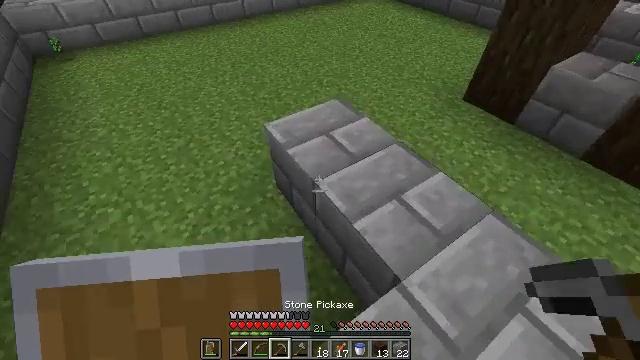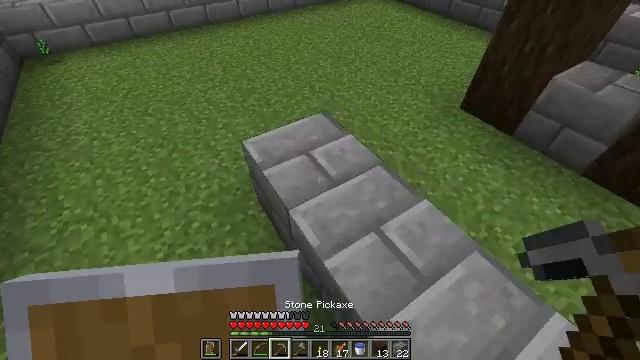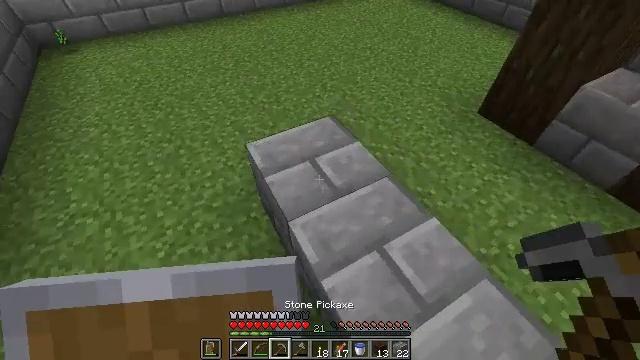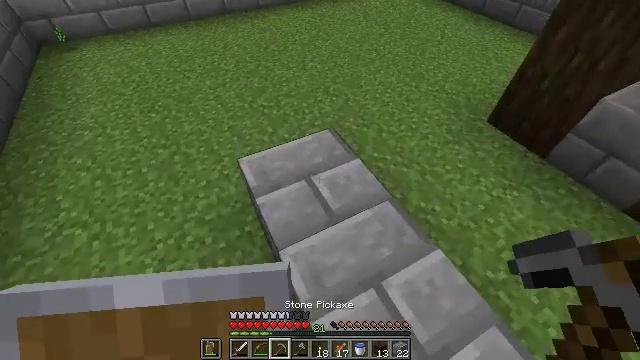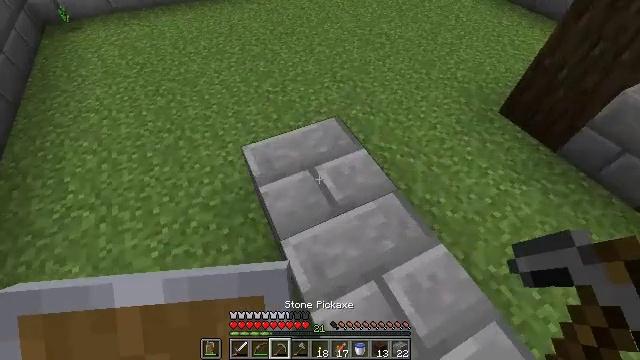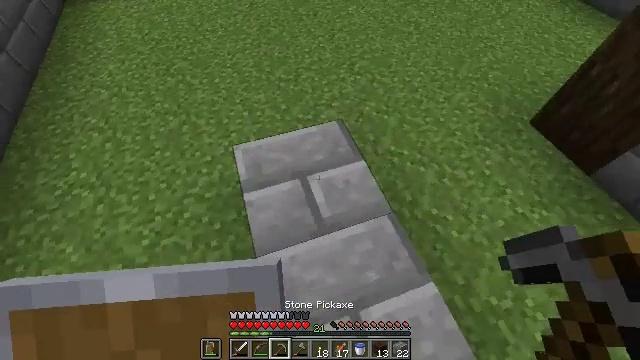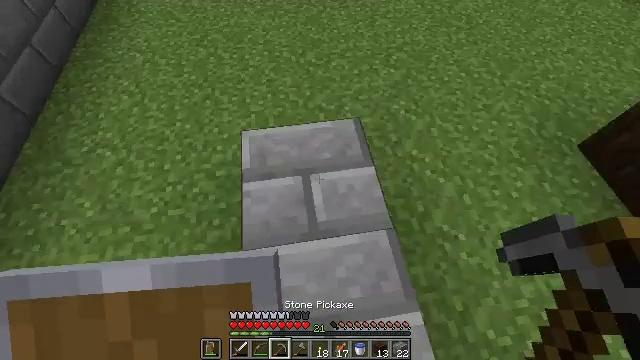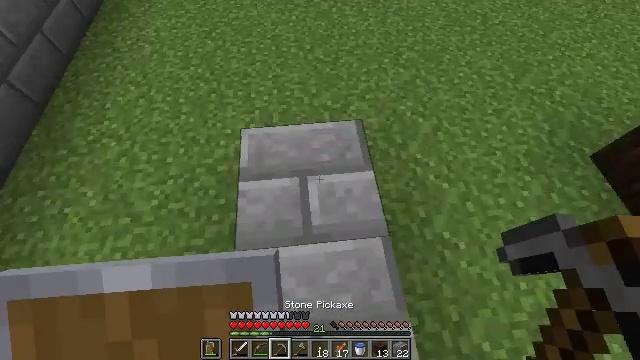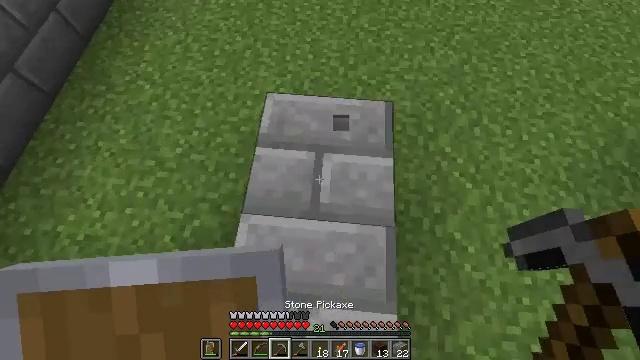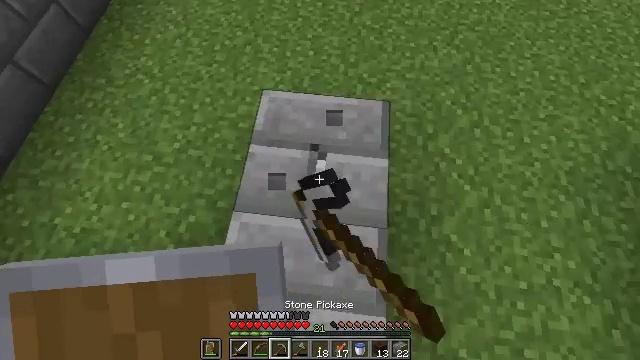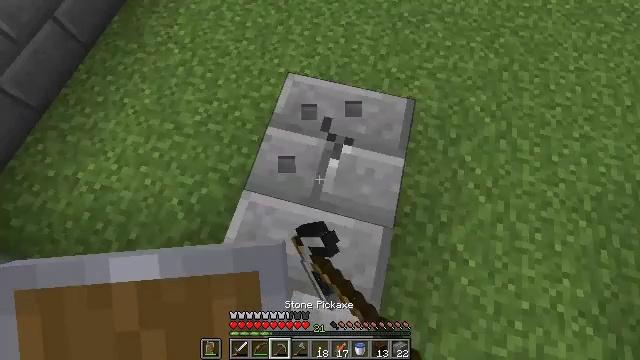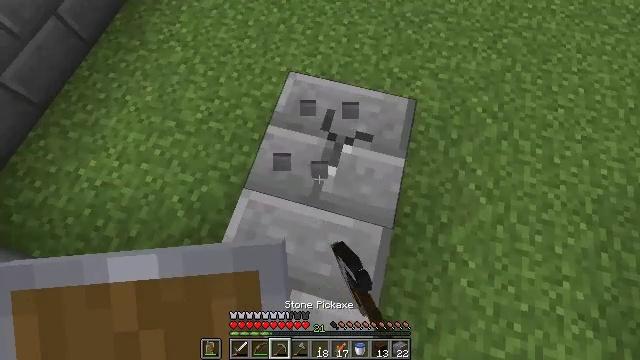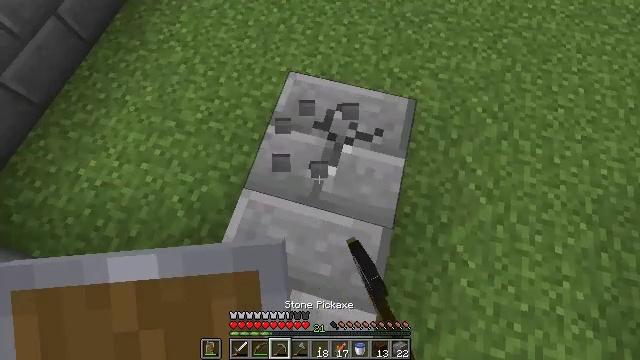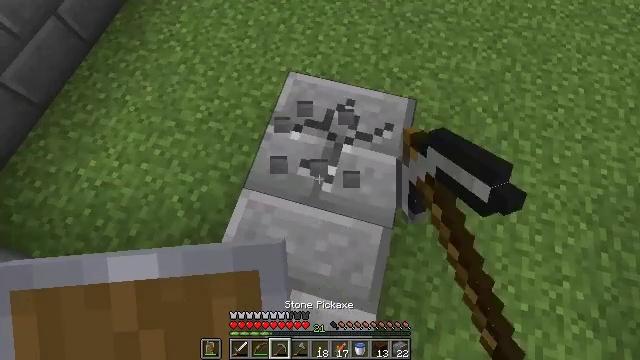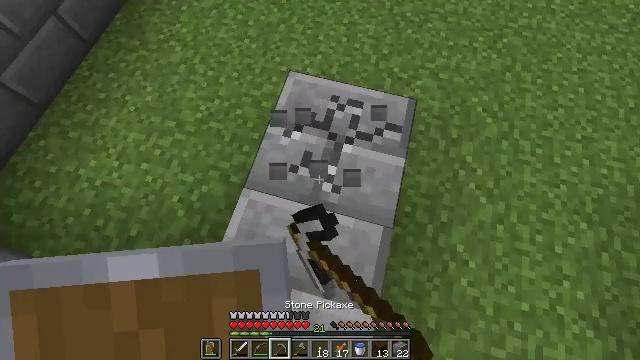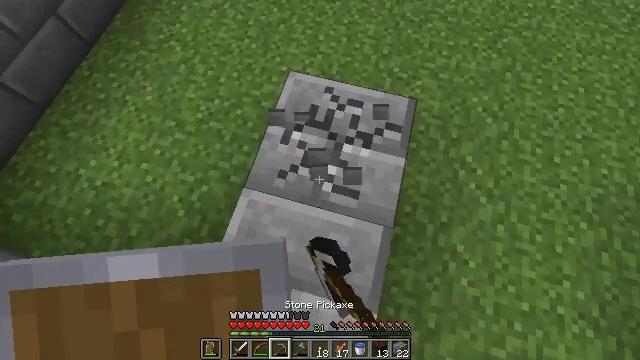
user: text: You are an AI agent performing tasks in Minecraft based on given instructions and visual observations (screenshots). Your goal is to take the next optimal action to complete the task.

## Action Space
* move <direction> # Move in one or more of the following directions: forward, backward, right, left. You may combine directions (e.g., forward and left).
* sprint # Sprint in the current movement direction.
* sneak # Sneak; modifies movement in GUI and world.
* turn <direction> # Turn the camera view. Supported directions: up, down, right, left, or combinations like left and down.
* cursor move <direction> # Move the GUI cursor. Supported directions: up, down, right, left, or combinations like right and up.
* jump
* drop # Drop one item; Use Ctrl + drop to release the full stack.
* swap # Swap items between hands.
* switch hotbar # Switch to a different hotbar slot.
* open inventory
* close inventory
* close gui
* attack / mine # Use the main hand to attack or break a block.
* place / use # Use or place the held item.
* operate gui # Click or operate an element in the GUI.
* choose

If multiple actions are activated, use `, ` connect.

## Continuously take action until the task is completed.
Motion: motion action
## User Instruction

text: Retrieve the stone bricks from an old building.
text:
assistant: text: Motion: move forward
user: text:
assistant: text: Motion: move forward, turn left and down
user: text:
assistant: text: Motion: move forward, turn left
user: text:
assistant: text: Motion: move forward and move right, turn left and down
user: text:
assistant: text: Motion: move forward and move right, turn left and down
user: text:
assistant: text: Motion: move forward and move right, turn left and down
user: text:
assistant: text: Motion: turn left and down
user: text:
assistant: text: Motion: turn left and down, attack / mine
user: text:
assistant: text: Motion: turn left, attack / mine
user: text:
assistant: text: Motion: turn left and down, attack / mine
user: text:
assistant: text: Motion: attack / mine
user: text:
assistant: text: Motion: attack / mine
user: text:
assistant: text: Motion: attack / mine
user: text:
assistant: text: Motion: attack / mine
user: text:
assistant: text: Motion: attack / mine
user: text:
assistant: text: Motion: attack / mine
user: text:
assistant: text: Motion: attack / mine
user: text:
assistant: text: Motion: attack / mine
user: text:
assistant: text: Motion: attack / mine
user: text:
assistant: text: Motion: attack / mine
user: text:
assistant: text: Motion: attack / mine
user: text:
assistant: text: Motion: attack / mine
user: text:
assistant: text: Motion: attack / mine
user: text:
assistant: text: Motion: attack / mine